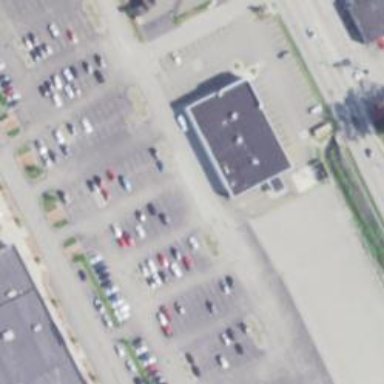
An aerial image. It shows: Pharmacy providing healthcare services.